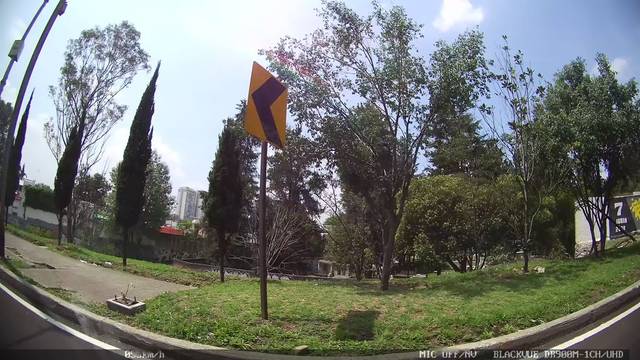
Region: Mexico
Coordinates: 19.351, -99.206